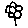
Label: flower